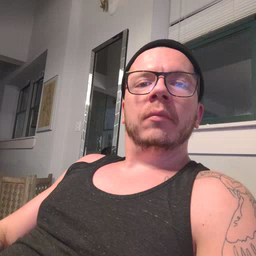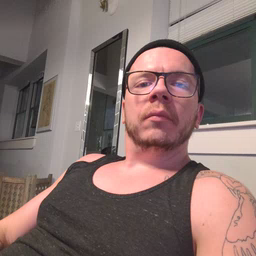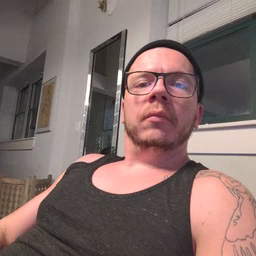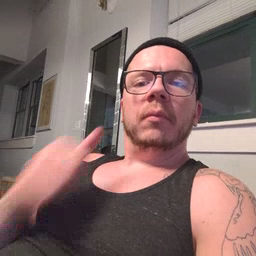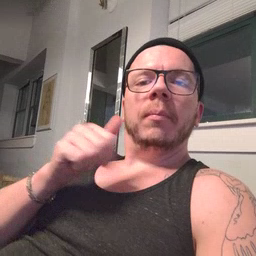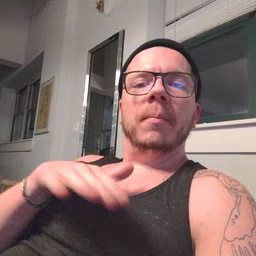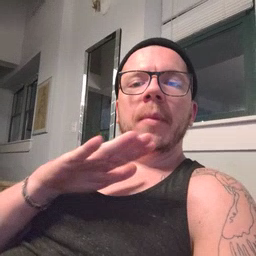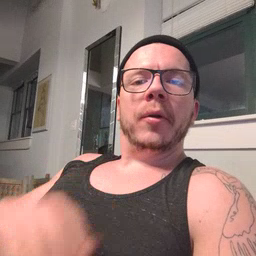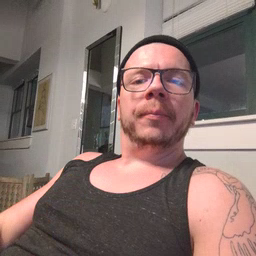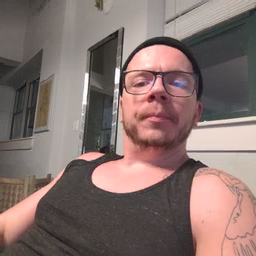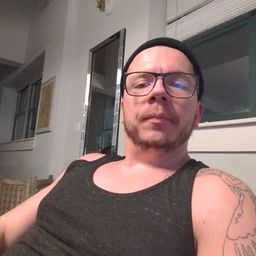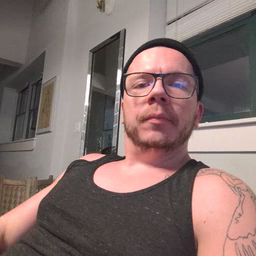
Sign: backyard